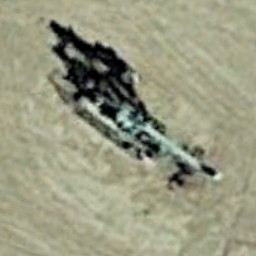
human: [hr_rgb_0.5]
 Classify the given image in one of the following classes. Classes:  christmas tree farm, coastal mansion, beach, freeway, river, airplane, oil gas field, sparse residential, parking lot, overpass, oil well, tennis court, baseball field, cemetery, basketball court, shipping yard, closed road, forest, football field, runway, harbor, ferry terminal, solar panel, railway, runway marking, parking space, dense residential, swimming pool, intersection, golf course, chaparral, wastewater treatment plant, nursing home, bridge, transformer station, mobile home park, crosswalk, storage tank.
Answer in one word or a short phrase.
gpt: oil well